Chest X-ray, PA view. Patient: 67 years old, sex M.
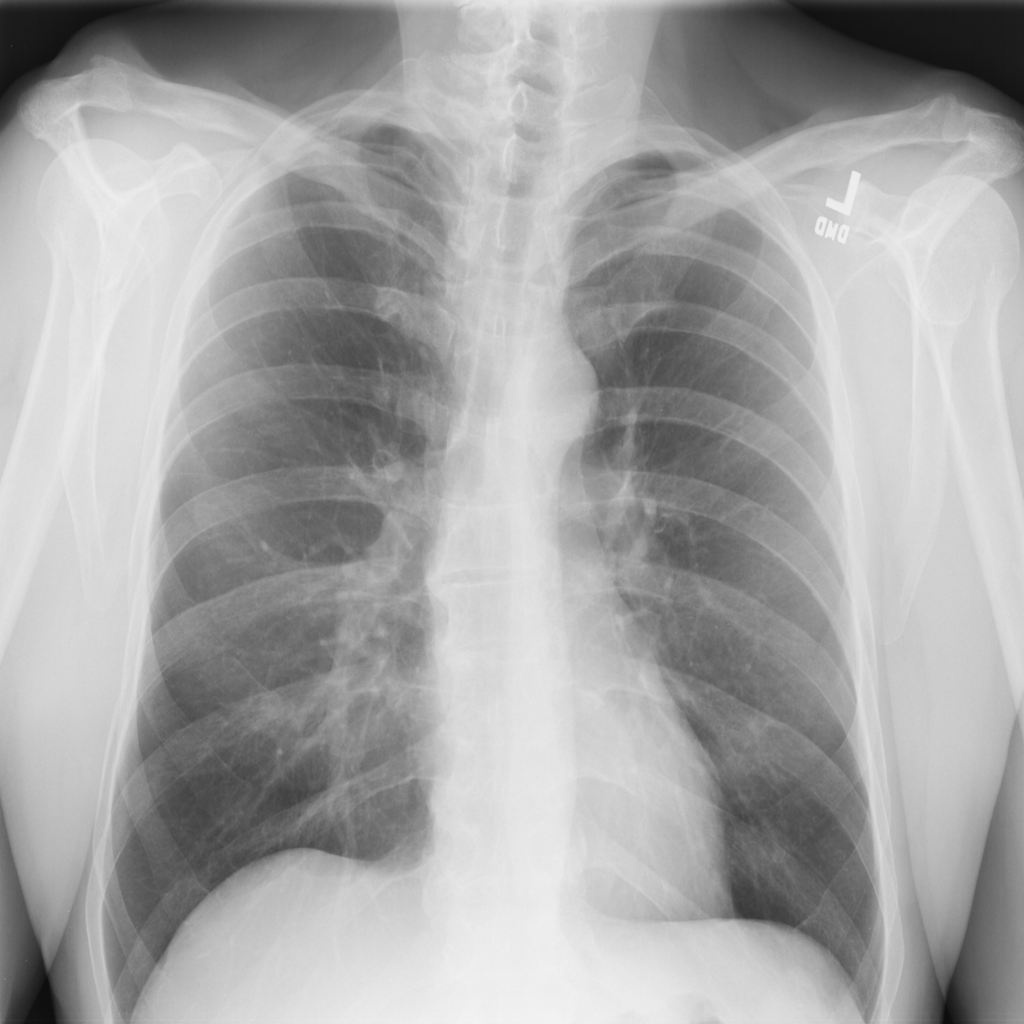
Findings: No Finding